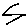
Label: zigzag